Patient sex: M
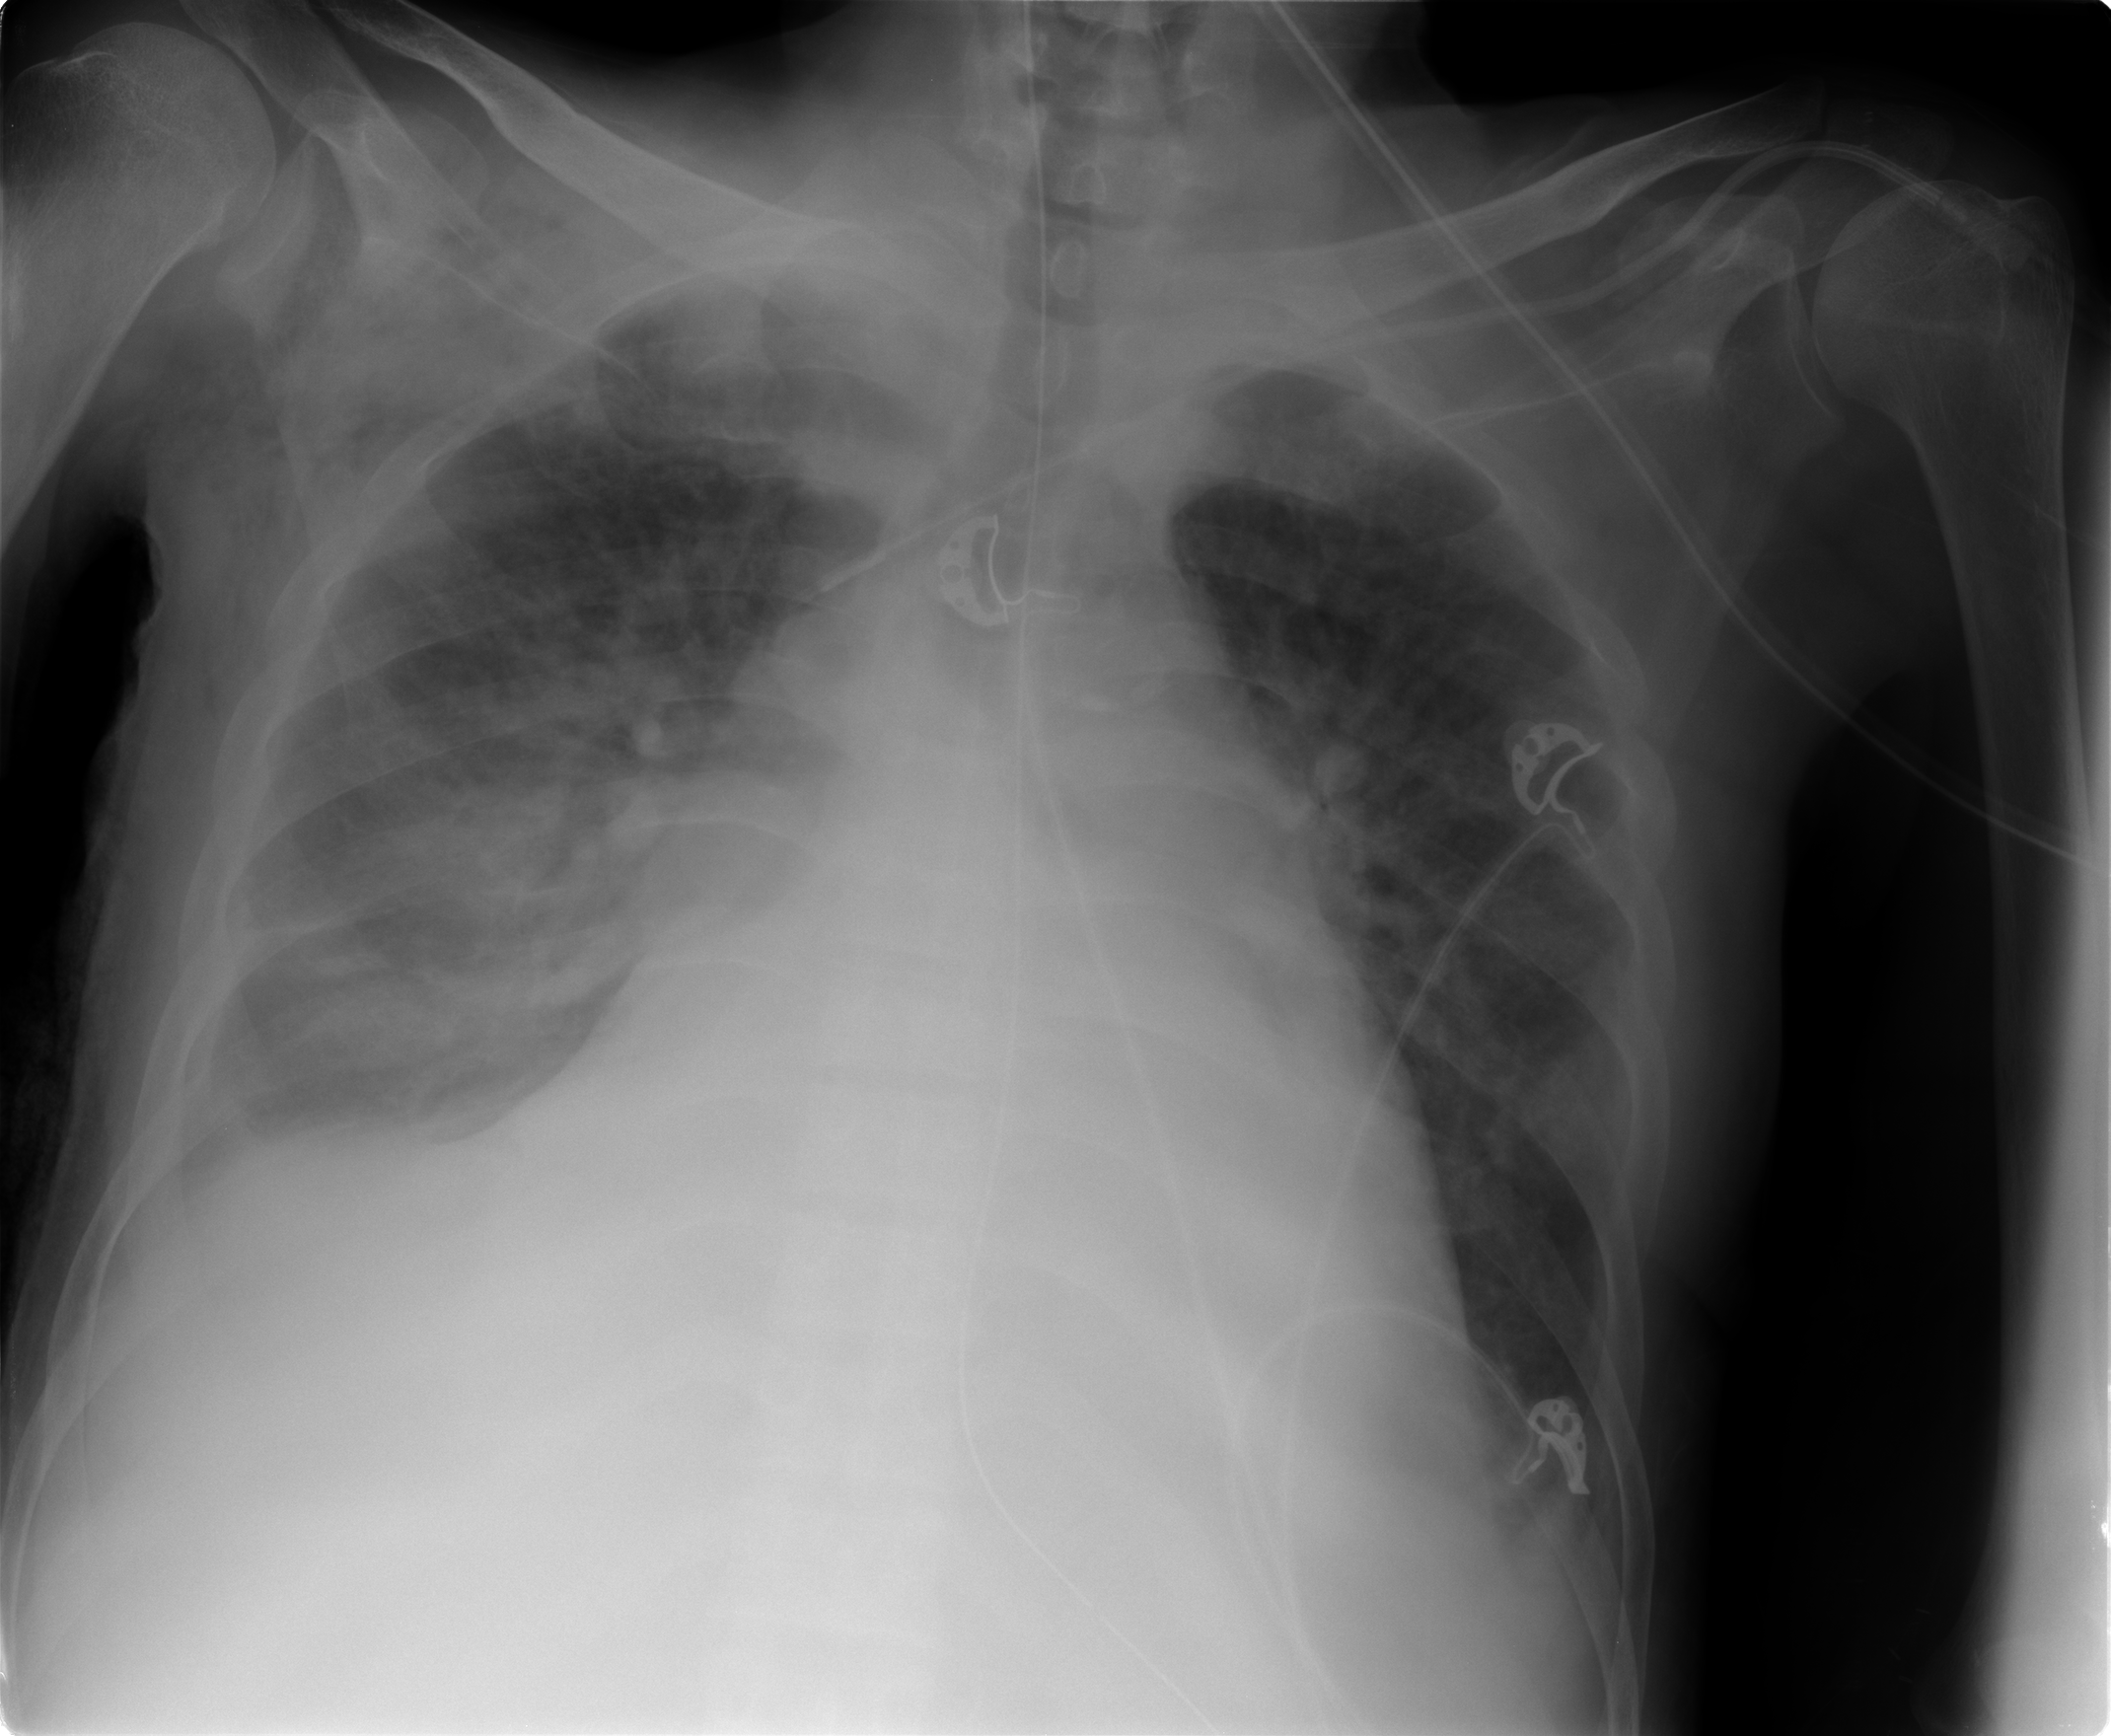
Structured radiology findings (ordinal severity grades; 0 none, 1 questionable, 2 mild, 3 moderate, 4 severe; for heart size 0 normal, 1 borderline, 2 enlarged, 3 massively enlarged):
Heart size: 2
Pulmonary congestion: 2
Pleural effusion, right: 2
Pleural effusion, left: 2
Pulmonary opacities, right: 2
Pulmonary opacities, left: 0
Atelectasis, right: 2
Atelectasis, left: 2